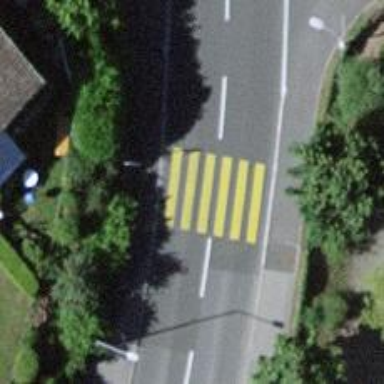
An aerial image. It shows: Uncontrolled zebra crossing with notable zebra markings.